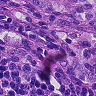
Metastatic tissue present: no